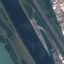
Land use / land cover: River